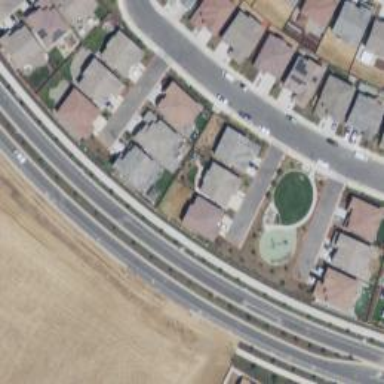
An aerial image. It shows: Shared driveway designated as service road.